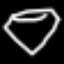
Label: diamond